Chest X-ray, PA view. Patient: 70 years old, sex F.
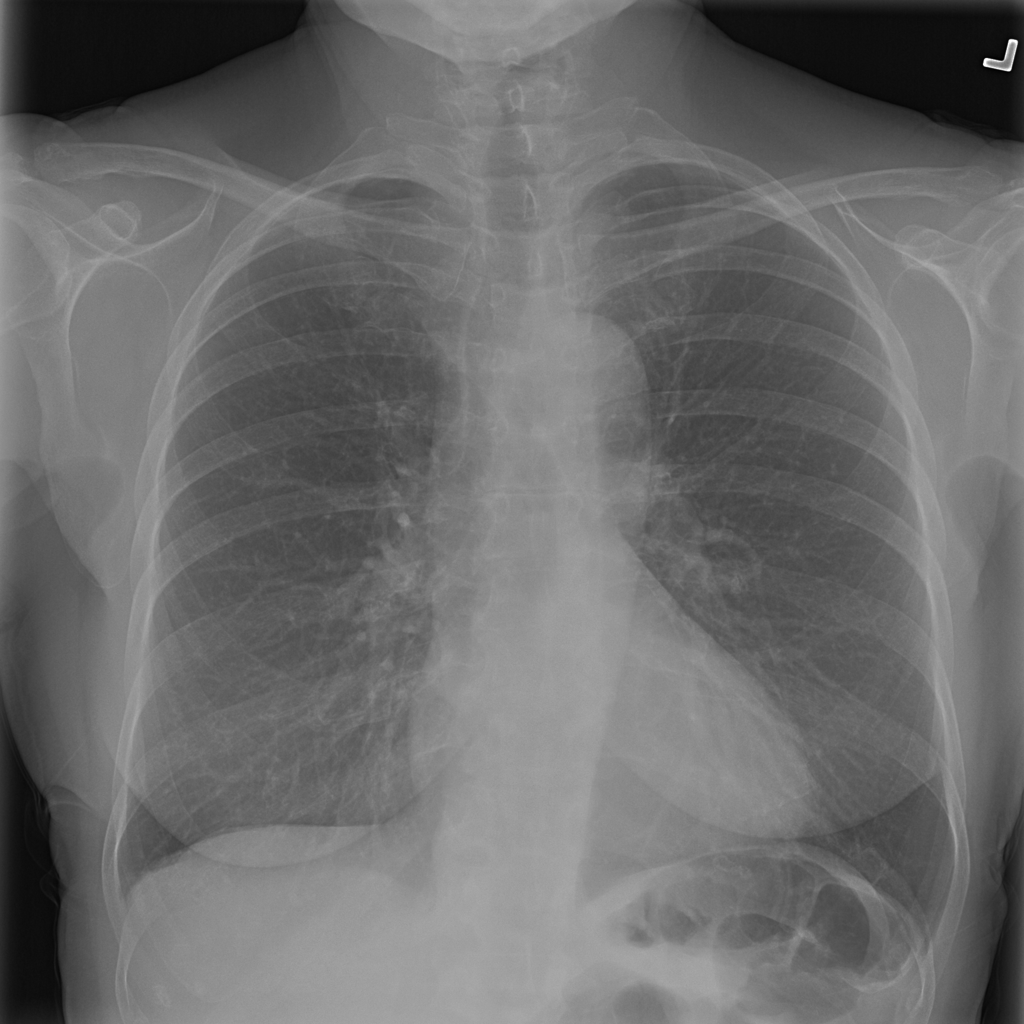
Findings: No Finding